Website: macys
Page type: account-selection
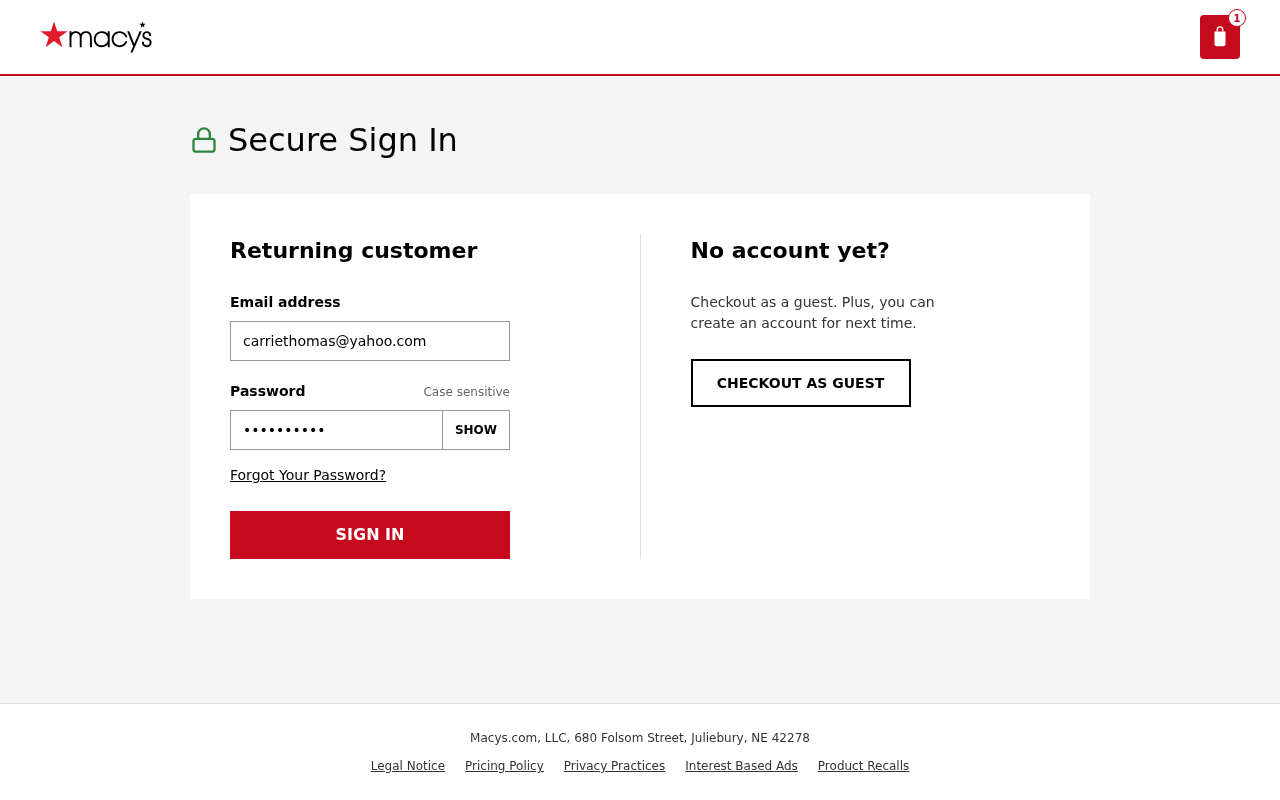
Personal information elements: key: PII_EMAIL
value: carriethomas@yahoo.com
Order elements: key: ORDER_NUM_ITEMS
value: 1